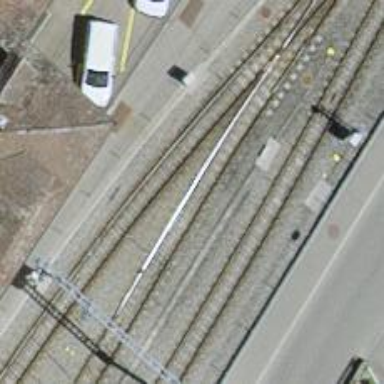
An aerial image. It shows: Narrow-gauge railway siding with 1 track. The track is electrified with contact line.